The plot shows how the frequency content of a bearing vibration signal evolves over time (STFT spectrogram). What is the most likely bearing condition (normal, inner_race, outer_race, ball)?
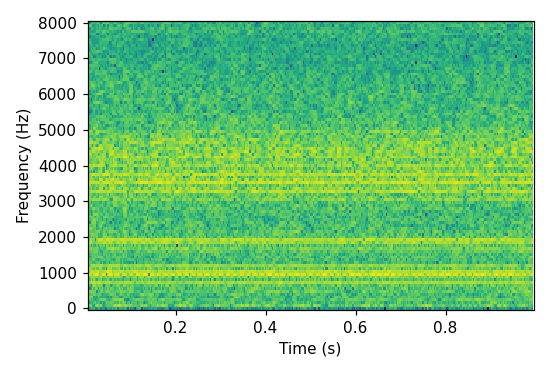
Answer: outer_race